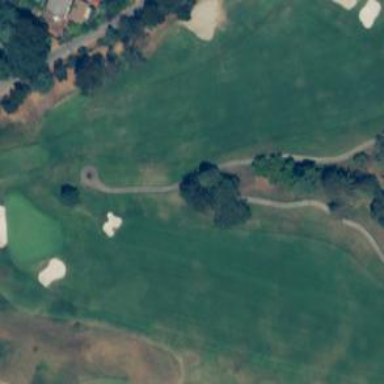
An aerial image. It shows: Golf fairway surrounded by grass.